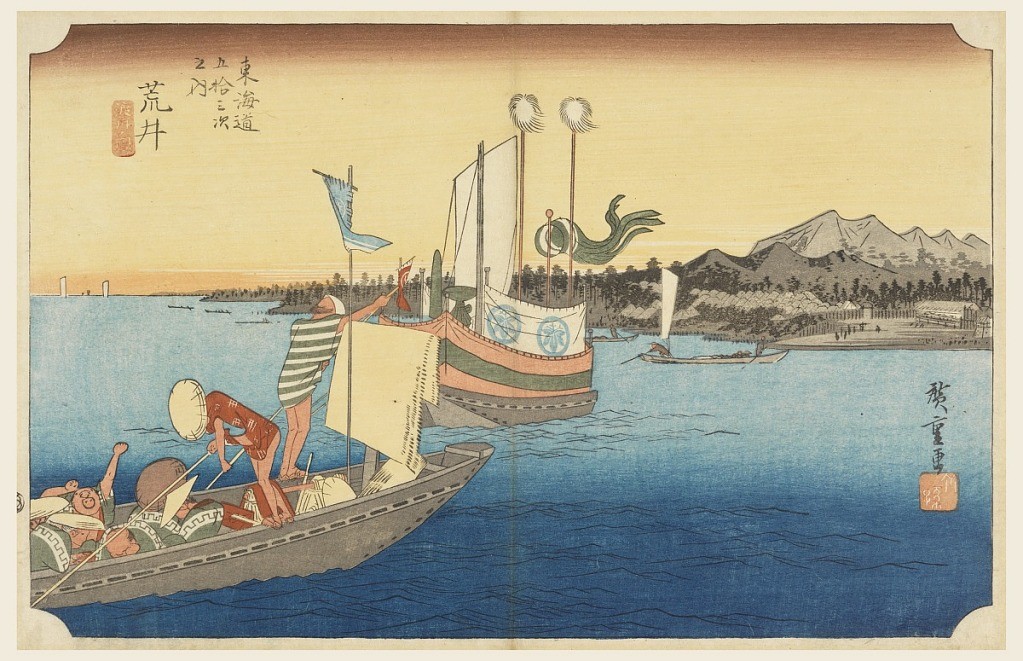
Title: Arai Ferryboat, in The Fifty-Three Stations of the Tokaido Road (Tokaido Gojusan Tsugi-no Uchi)
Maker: Ando Hiroshige, Japanese, 1797–1858
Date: ca. 1834
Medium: Woodblock, brush and watercolor on paper
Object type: Print
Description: A ferryboat with peasants crossing from left. Center, daimyo's boat, screened, with badges and crest. Right, village beyond the water amid pines and mountain peaks in distance.